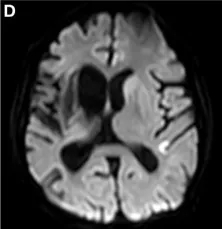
MRI images of brain. Four days after onset, the multiple hyperintensities in DWI are better demarcated (closed black arrowheads).
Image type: radiology (mri)